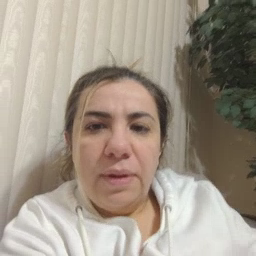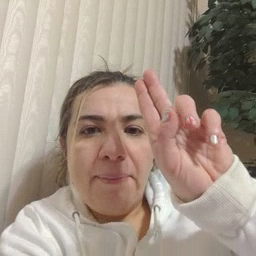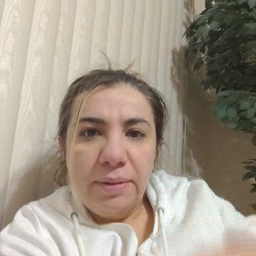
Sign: up